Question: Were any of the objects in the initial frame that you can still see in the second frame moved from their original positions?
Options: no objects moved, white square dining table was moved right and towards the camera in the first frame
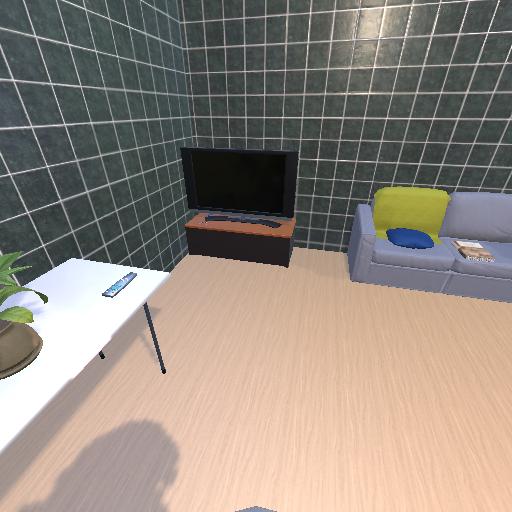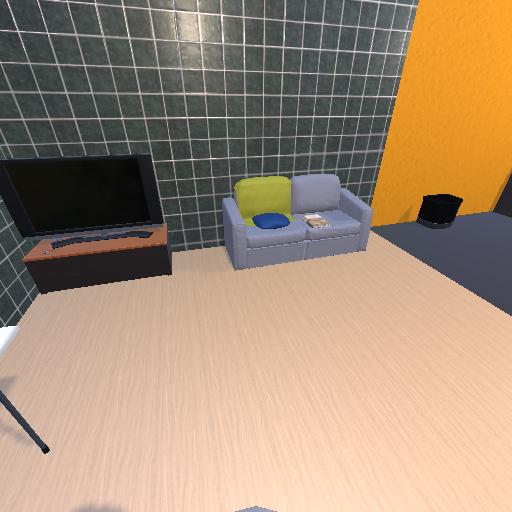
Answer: no objects moved